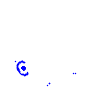
Particle: kaon